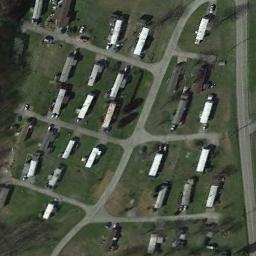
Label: mobile_home_park